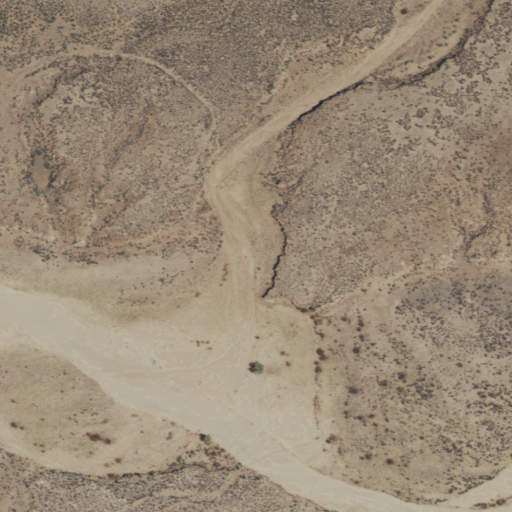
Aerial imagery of valley in New Mexico named Cañon de los Ojitos containing shrub and grassland